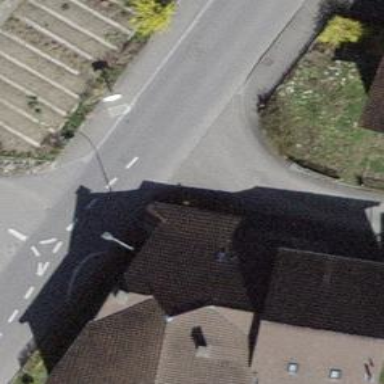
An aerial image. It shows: Residential building.